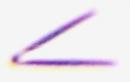
Label: Thalassionema